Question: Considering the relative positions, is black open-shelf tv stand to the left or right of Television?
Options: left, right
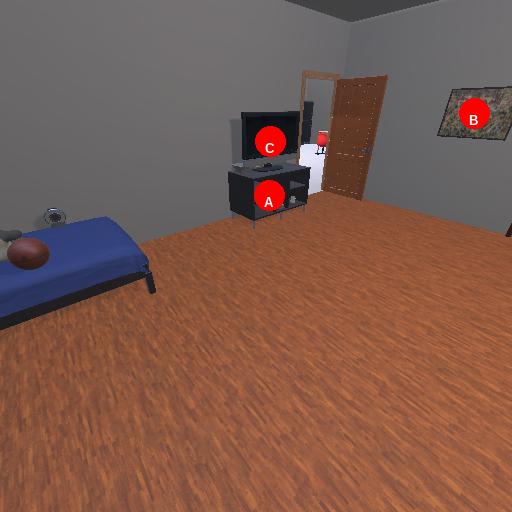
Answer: left